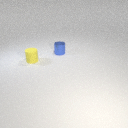
small yellow rubber cylinder to the left of small blue metal cylinder